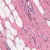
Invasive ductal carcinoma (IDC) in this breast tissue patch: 0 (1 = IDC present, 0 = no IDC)